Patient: sex F, age 58
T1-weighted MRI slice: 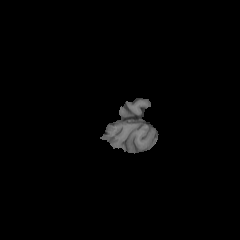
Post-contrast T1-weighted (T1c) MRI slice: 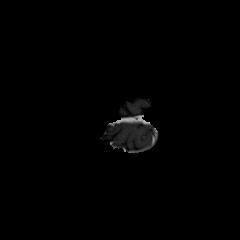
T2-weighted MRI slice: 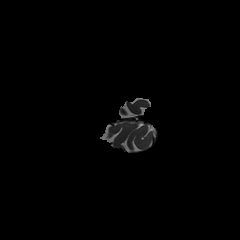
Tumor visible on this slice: no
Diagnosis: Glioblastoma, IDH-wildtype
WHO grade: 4